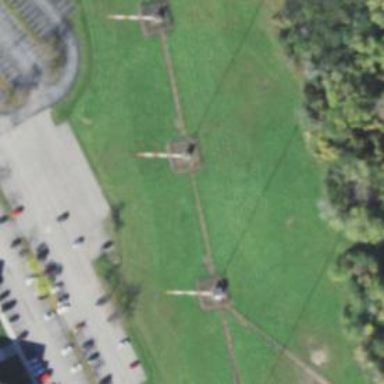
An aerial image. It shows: Mast tower used for communication.